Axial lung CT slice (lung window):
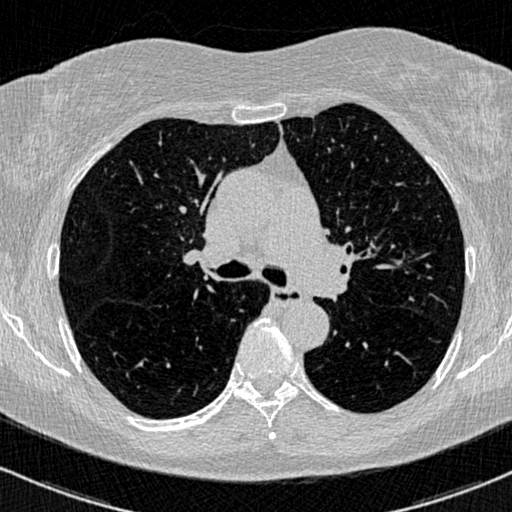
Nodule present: no